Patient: sex F, age 66
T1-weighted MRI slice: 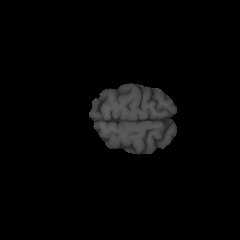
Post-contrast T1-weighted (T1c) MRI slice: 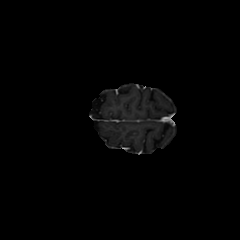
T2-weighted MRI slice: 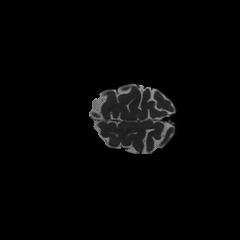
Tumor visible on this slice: no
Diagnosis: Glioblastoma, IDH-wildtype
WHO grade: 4